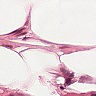
Metastatic tissue present: no